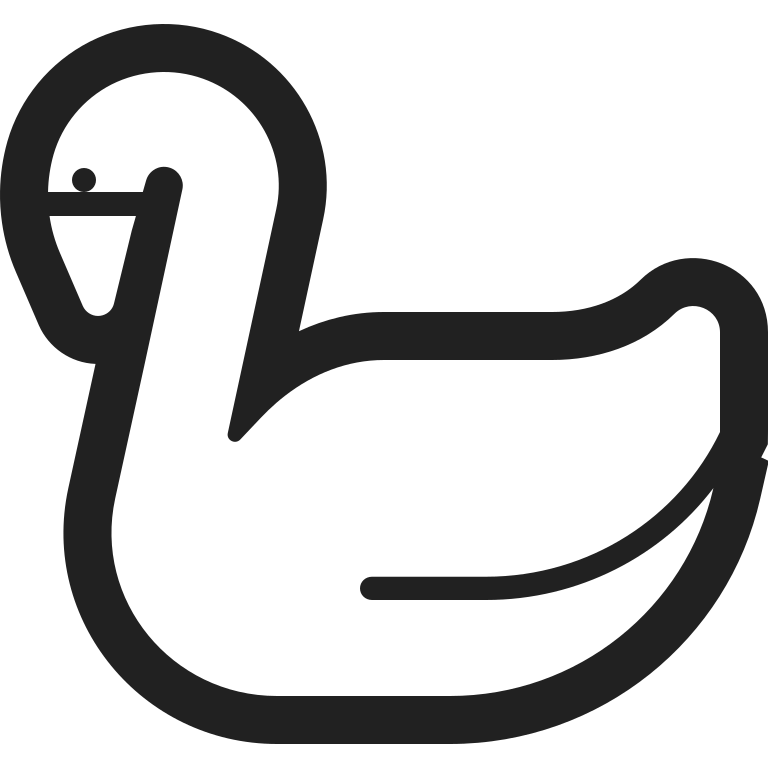
swan high contrast